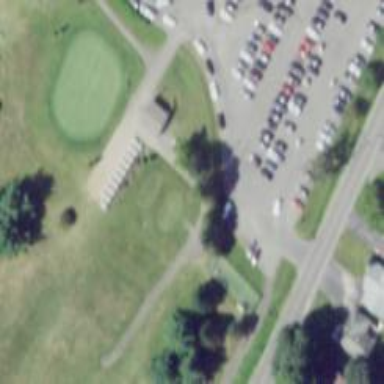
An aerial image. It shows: Golf tee.